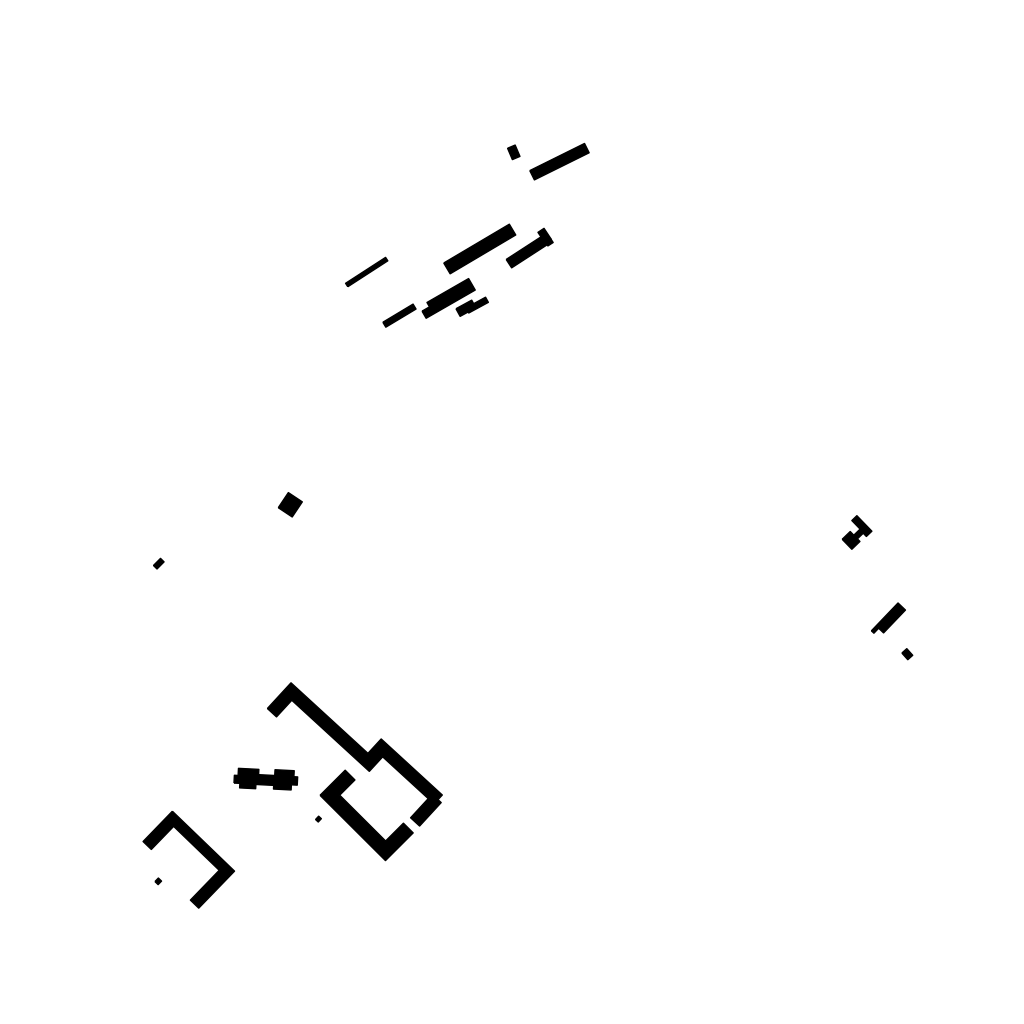
Tags: overhead vector_map, business, industrial, recreation, residential, special, modern, high_rise, individual_rise, low_rise, density_1, Building, 1.0 km²